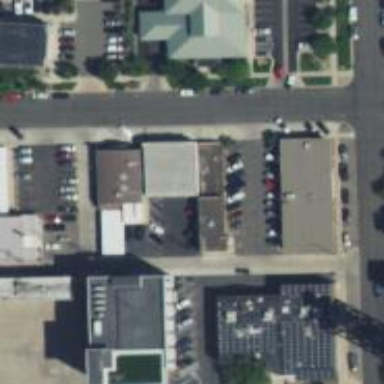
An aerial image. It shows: Parking space.